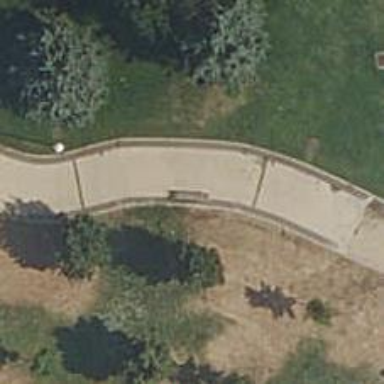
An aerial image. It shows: Brown bench.